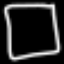
Label: square